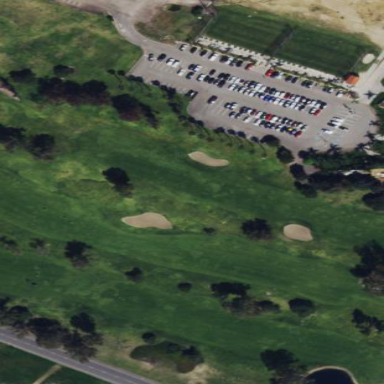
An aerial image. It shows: Grassy golf fairway.